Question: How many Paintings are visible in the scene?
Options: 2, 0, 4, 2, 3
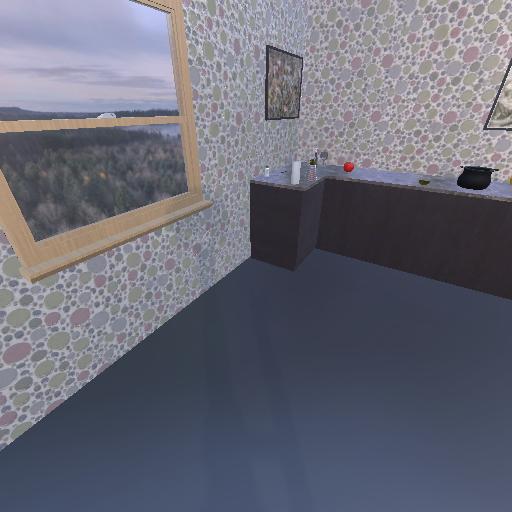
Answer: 2